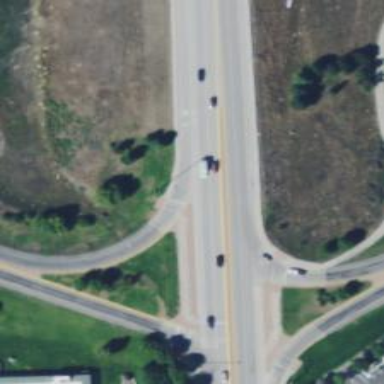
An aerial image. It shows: Asphalt trunk link road.